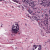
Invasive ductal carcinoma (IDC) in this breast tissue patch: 0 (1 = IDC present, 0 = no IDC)